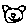
Label: cat